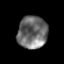
Tissue: prostate
Cell type: T cells
Senescence score: 0.3493
Nuclear area (px): 945
Mean DAPI intensity: 109.747